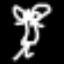
Label: angel